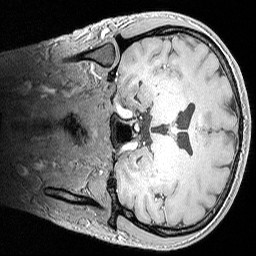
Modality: MP2RAGE
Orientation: coronal
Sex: male
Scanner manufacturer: siemens
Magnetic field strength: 3 T
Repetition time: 5 s
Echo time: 0.00292 s